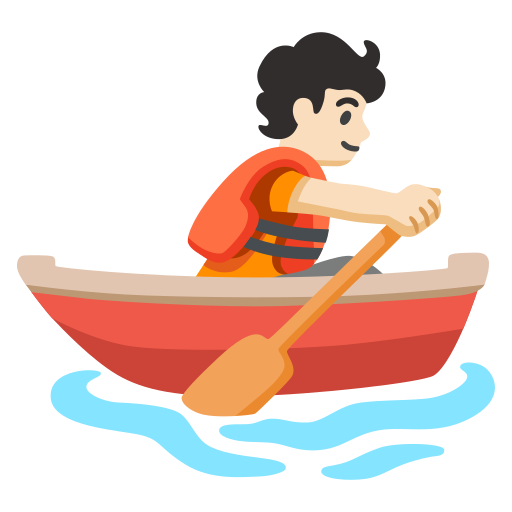
Emoji: 🚣🏻